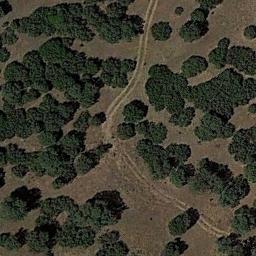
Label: chaparral